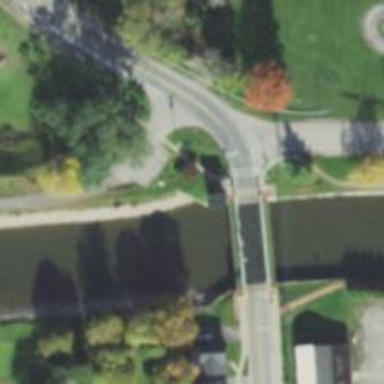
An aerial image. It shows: Secondary road crossing lift bridge.